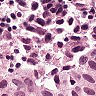
Metastatic tissue present: yes